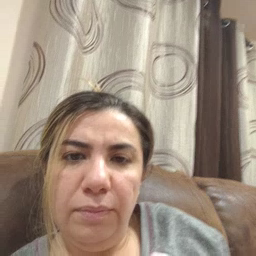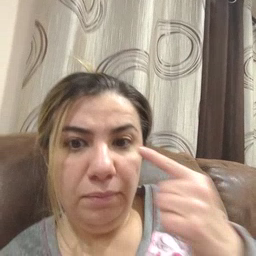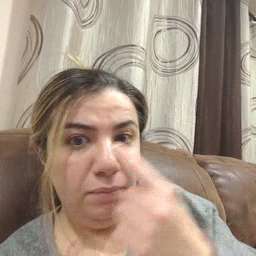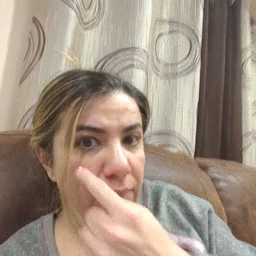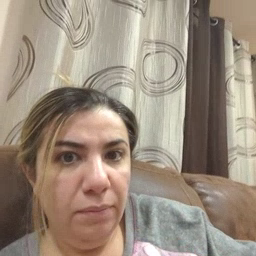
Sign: eye